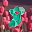
Label: 8